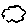
Label: cloud